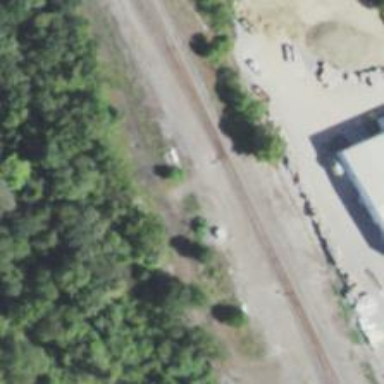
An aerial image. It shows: Outdoor signal box located at the railway.